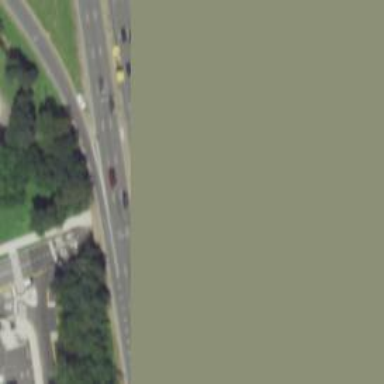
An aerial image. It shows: Motorway junction.